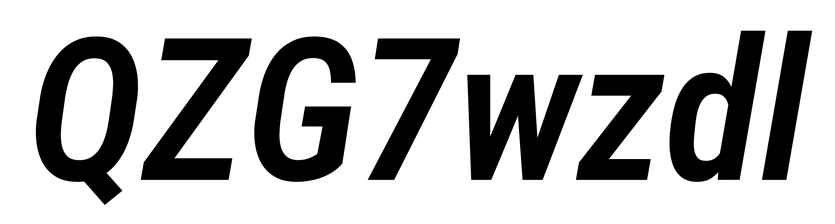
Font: Roboto-Italic_Condensed_SemiBold_Italic